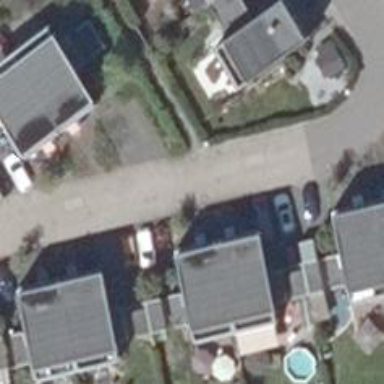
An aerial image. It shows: Smoothly paved residential road.